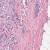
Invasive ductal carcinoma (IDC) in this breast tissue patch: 1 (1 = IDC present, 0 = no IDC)